Field crop: maize
Growth stage: 2
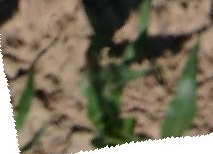
Species: maize